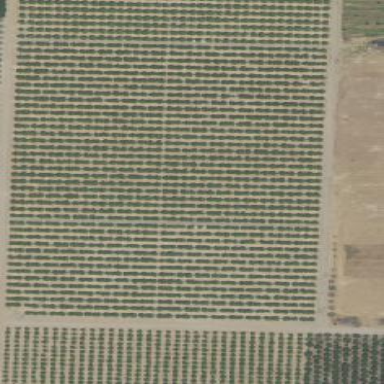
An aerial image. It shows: Orange orchard with rows of orange trees.